Question: I would like to add a custom element in the TinyMCE editor in WordPress.
In the mode it should look like this:
In the mode it should be: '<!-- example -->'
The element is inserted to the page content like this:
'''
tinyMCE.execCommand('insertElement', false) # 'insertElement' is defined below
'''
When this code is run in the mode, the image is inserted properly.
However, running this code in the mode results in nothing ('<!-- example -->' doesn't appear).
Why is that?
---
Here is the TinyMCE code itself: (CoffeeScript)
'''
(($) ->
tinymce.PluginManager.requireLangPack('example')
tinymce.create 'tinymce.plugins.ExamplePlugin',
init: (ed, url) ->
elementHTML = '<img class="example" src="http://goo.gl/eejO0" />'
ed.addCommand 'insertElement', ->
ed.execCommand('mceInsertContent', false, elementHTML)
ed.onPostProcess.add (ed, o) ->
if o.get
$wrapper = $('<div />').html(o.content)
$('.example', $wrapper).each ->
$(this).replaceWith("<!-- example -->")
o.content = $wrapper.html()
ed.onBeforeSetContent.add (ed, o) ->
if o.content
o.content = o.content.replace(/<!-- example -->/g, elementHTML)
,
getInfo: ->
longname: 'Example Plugin'
author: 'Me'
authorurl: 'http://mysite.com'
infourl: 'http://mysite.com'
version: '1.0'
tinymce.PluginManager.add('example', tinymce.plugins.ExamplePlugin)
) jQuery
'''
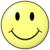
Answer: I guess in the textmode there is no real tinymce editor present, but just a normal textarea.